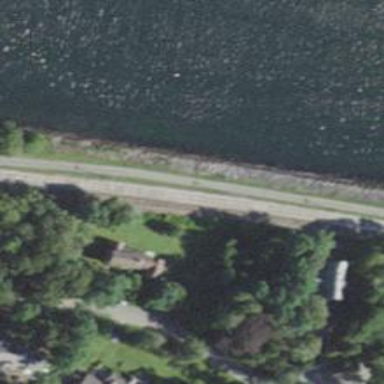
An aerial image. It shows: Railway siding with rails.